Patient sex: M
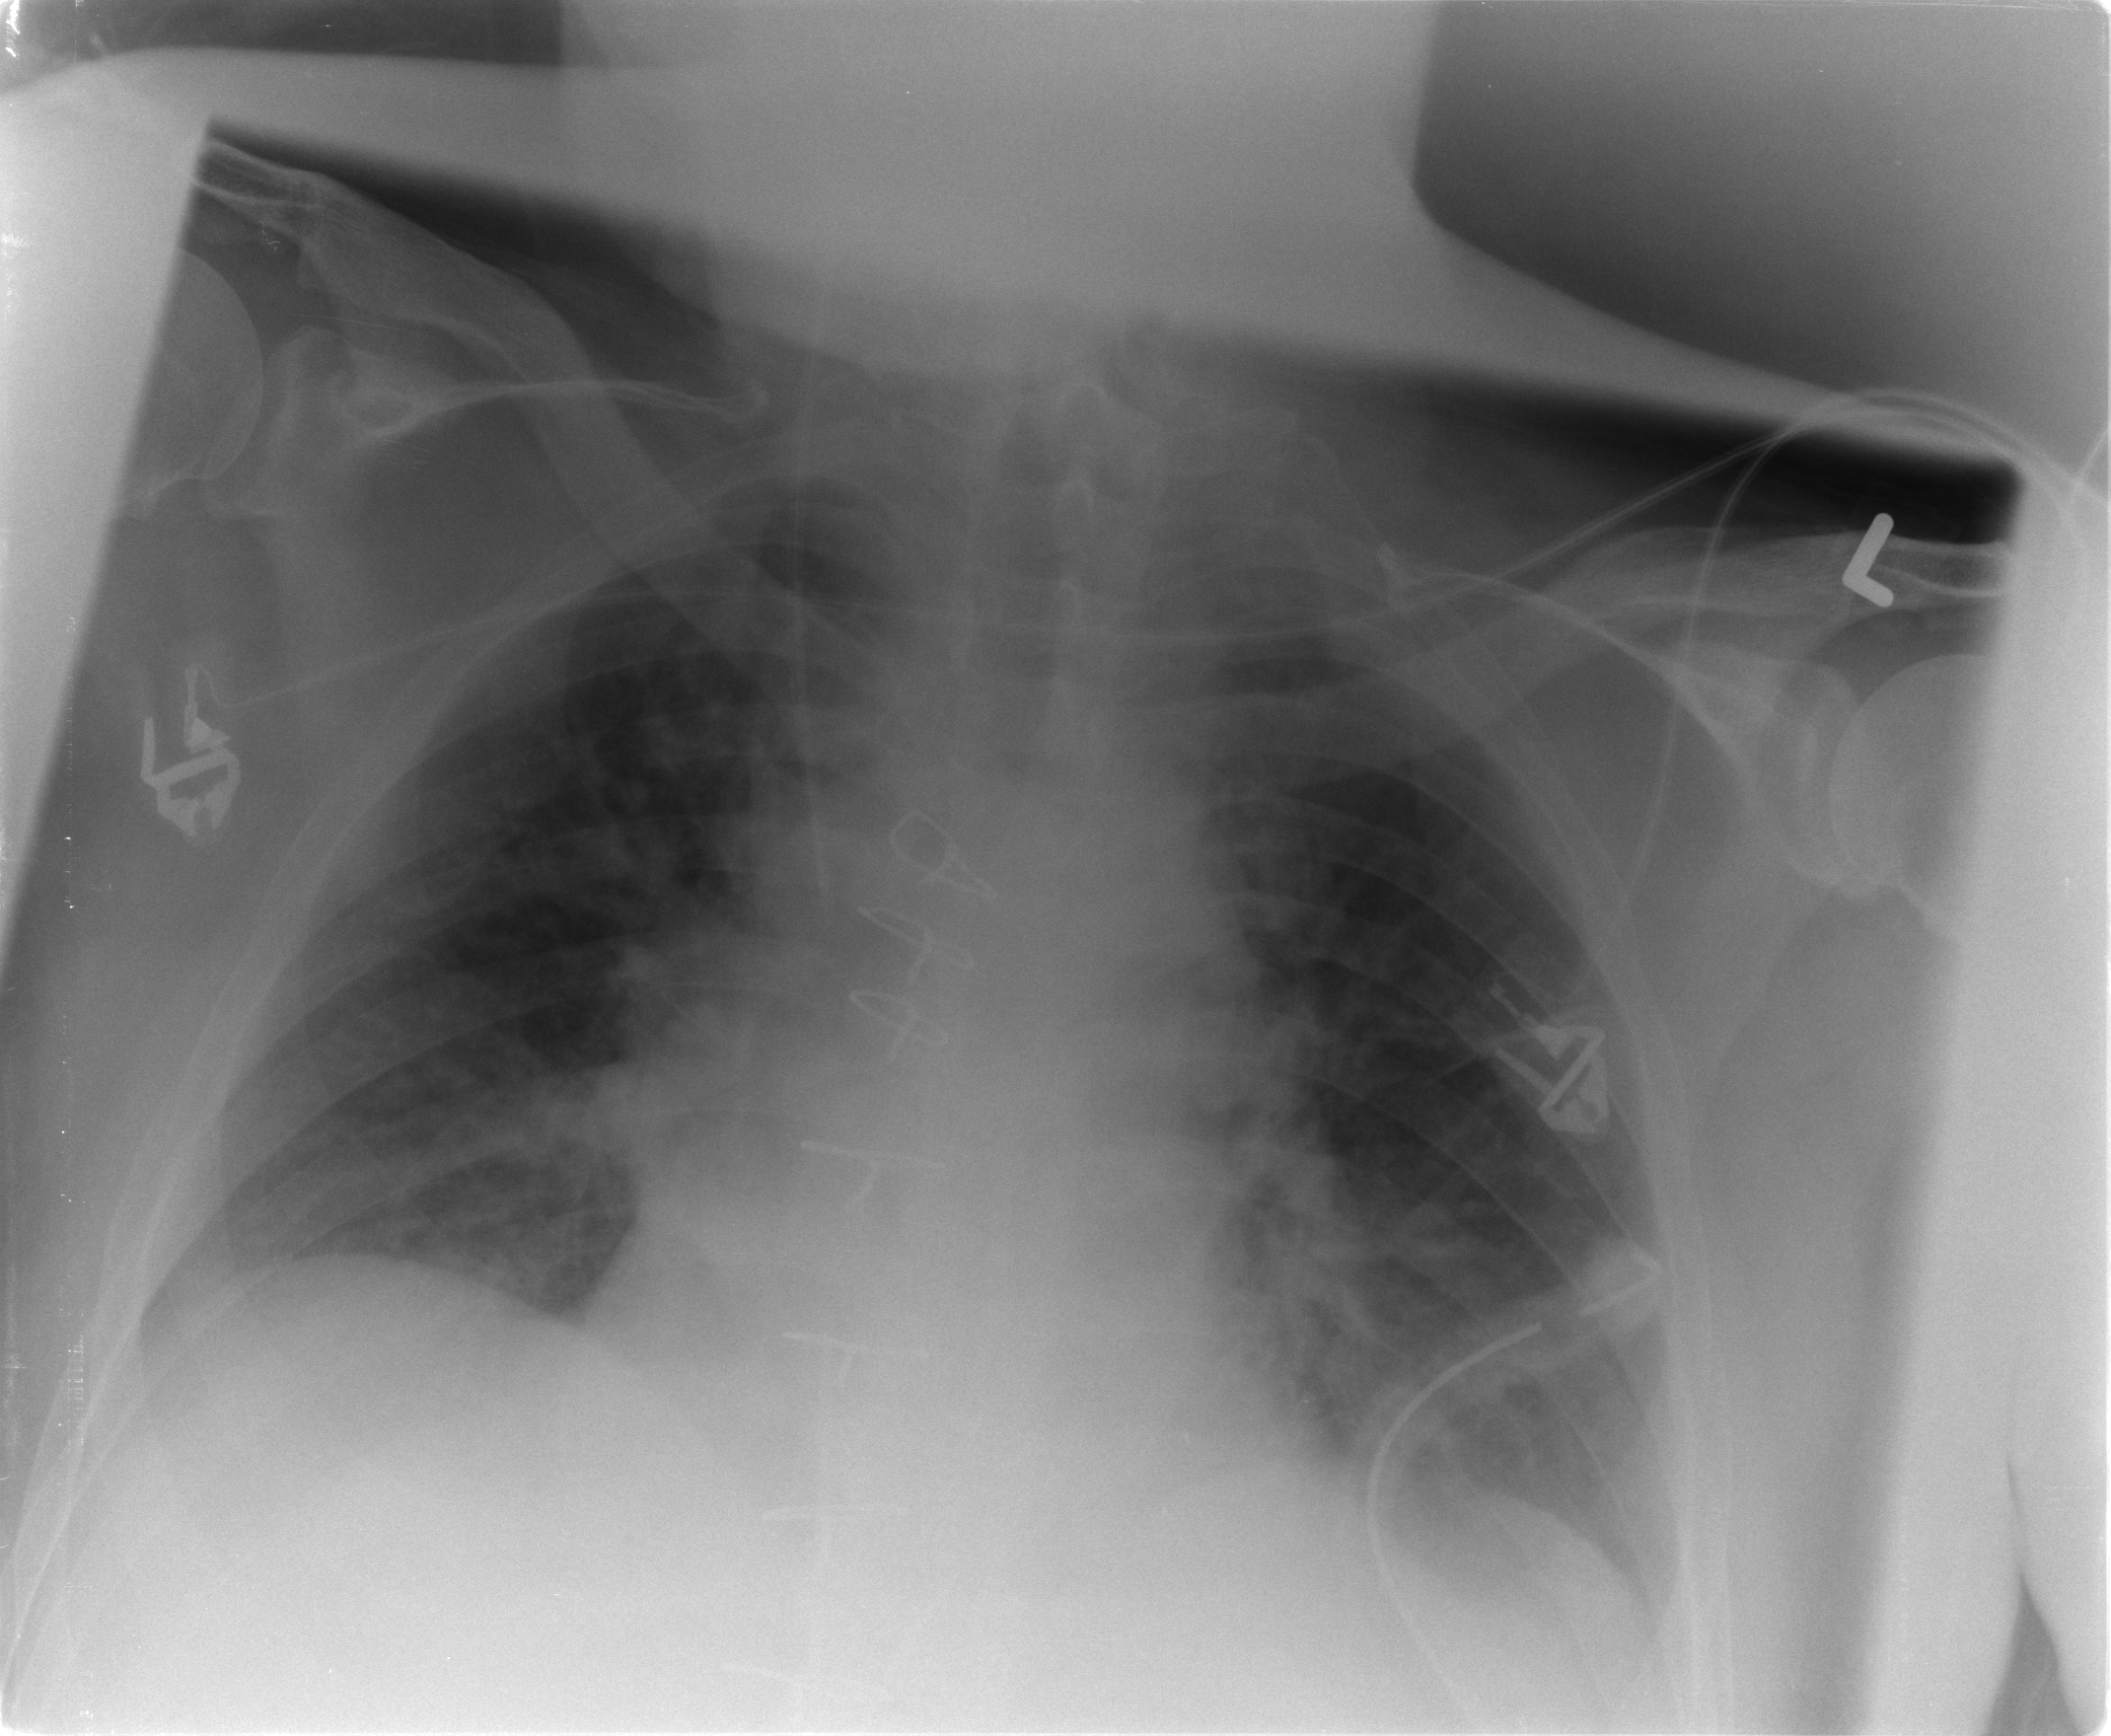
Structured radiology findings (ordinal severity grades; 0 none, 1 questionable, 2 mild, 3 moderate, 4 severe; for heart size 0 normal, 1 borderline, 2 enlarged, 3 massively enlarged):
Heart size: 0
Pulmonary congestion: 2
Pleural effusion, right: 0
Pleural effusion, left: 1
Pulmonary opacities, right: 0
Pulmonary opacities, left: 0
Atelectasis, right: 2
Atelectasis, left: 2